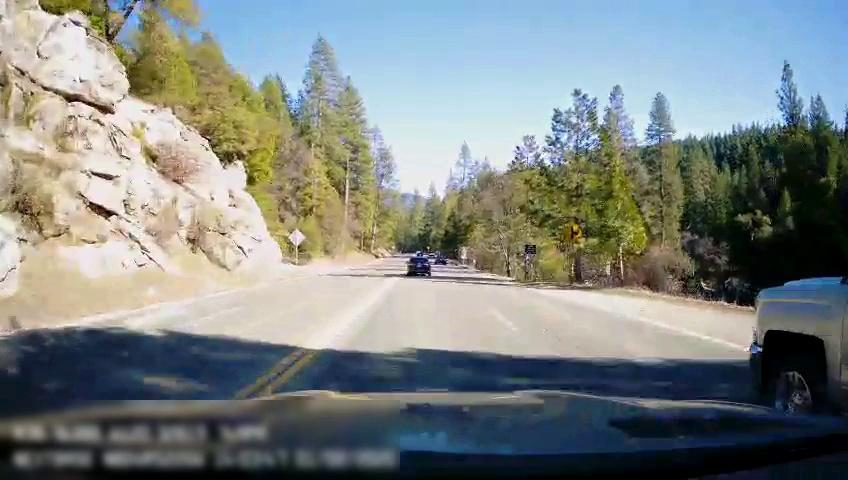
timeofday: Day
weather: Sunny
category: Drivable Space
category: Vehicles | Car
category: Vehicles | Car
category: Vehicles | Truck
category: Lanes | Opposite Lane
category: Lanes | Opposite Lane
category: Lanes | Current Lane
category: Lanes | Current Lane
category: Lanes | Current Lane
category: Traffic | Signs